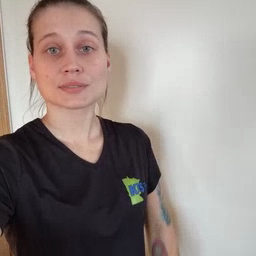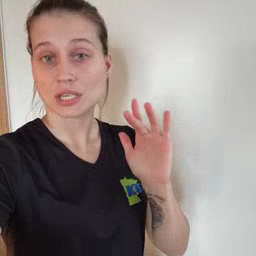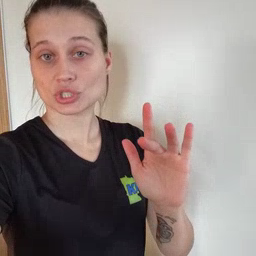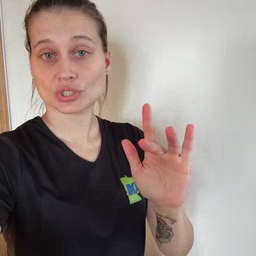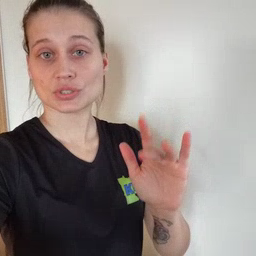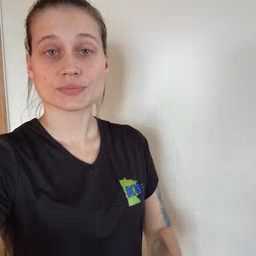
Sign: touch